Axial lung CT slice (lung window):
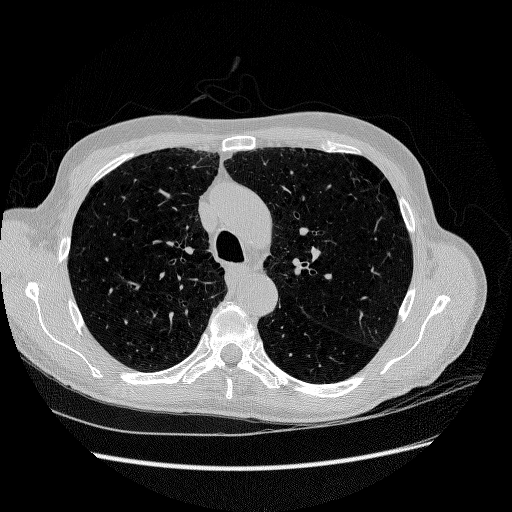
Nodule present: no